Aerial crown-view tile of a tropical tree (Barro Colorado Island, Panama), acquired 20250317:
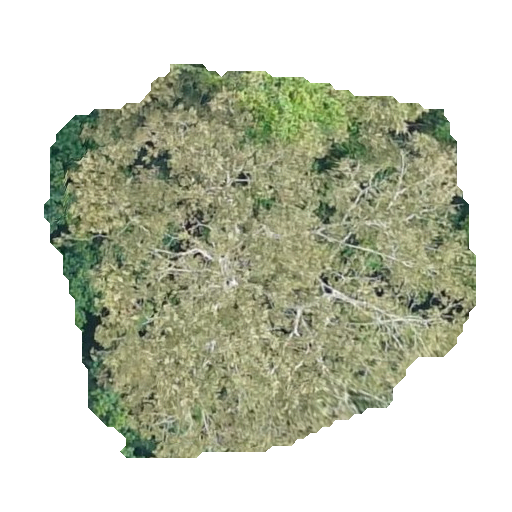
Species: Dipteryx oleifera
GBIF accepted scientific name: Dipteryx oleifera
Crown area: 194.456 m²